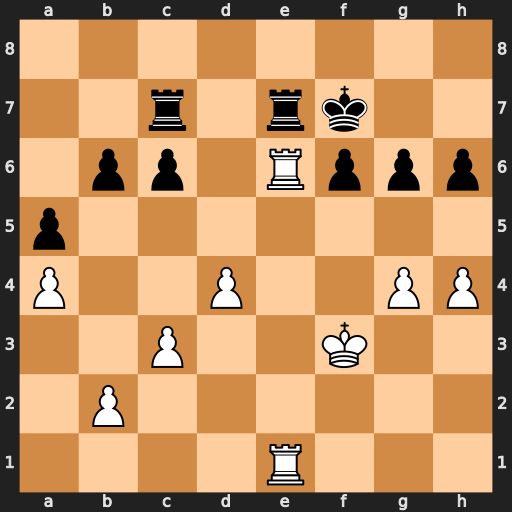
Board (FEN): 8/2r1rk2/1pp1Rppp/p7/P2P2PP/2P2K2/1P6/4R3
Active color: w
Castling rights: -
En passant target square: -
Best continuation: Rxe7+ Rxe7 Rxe7+